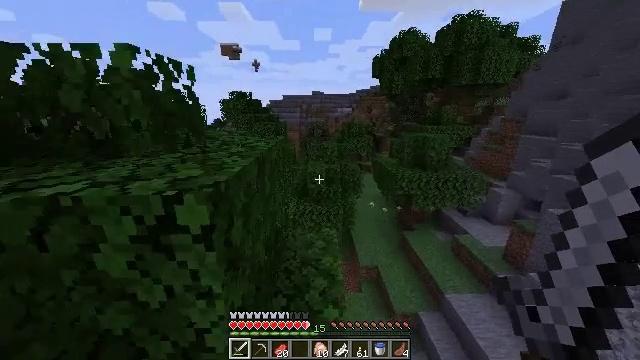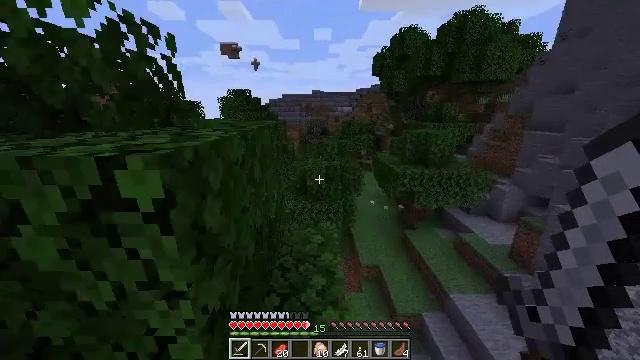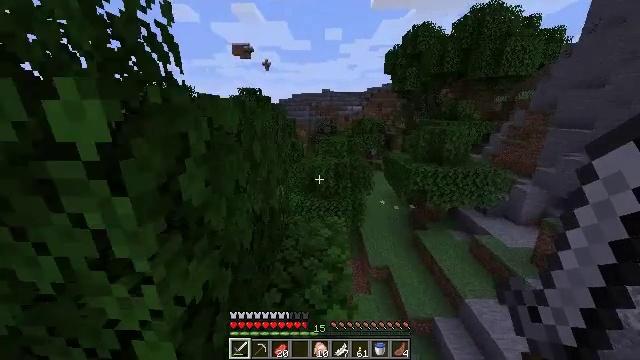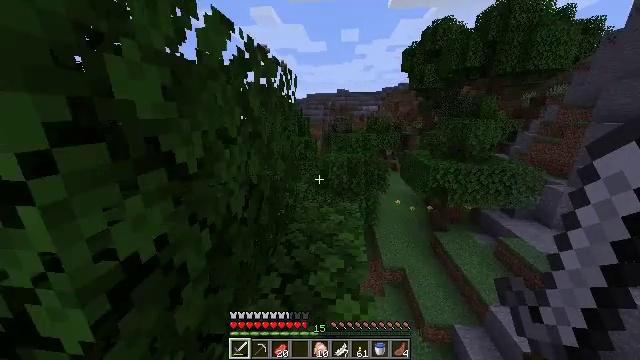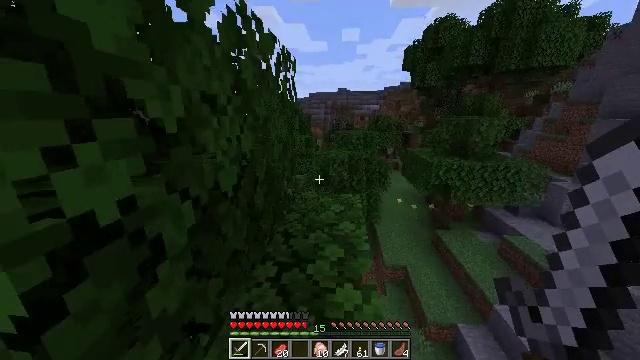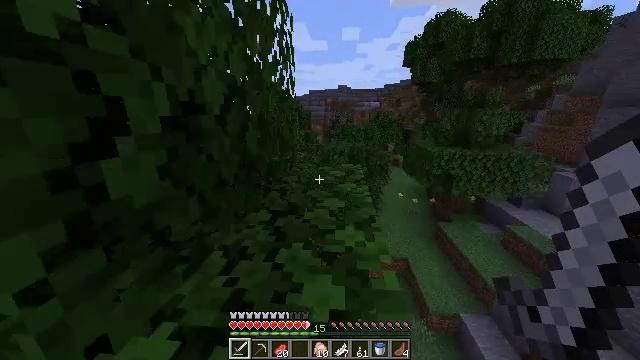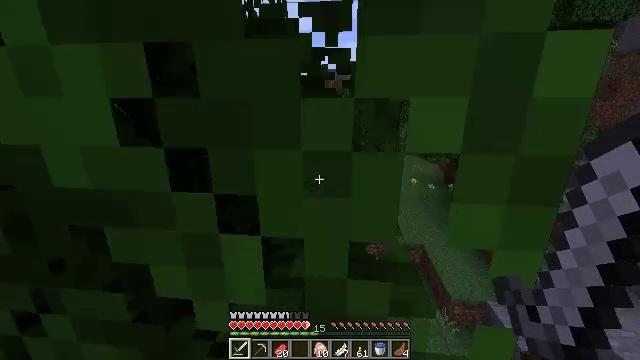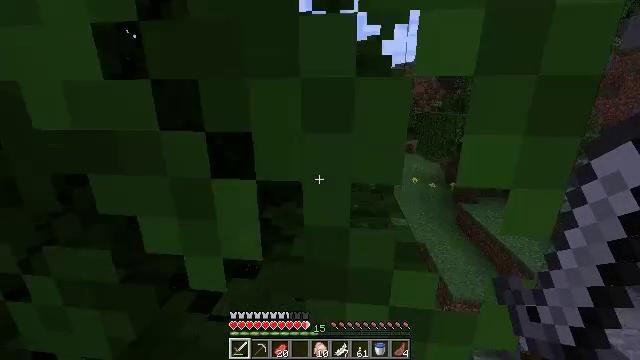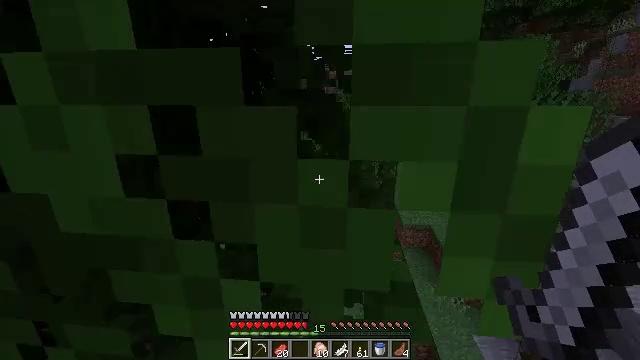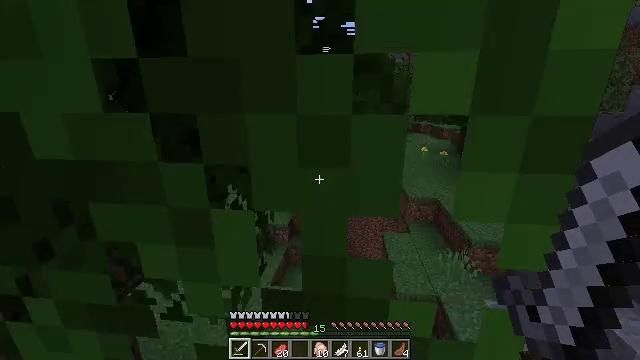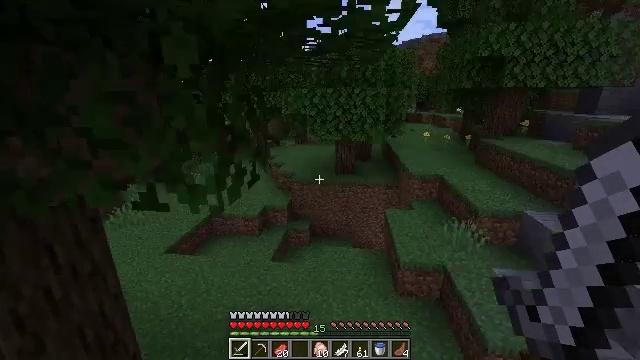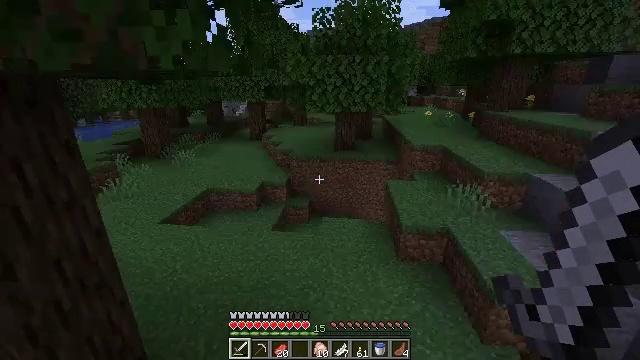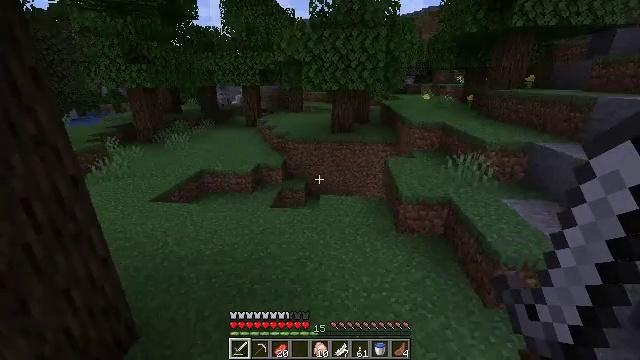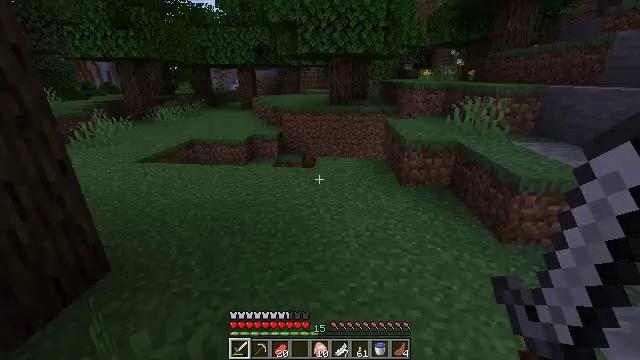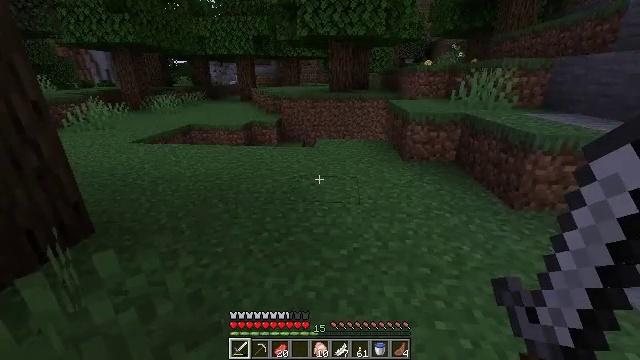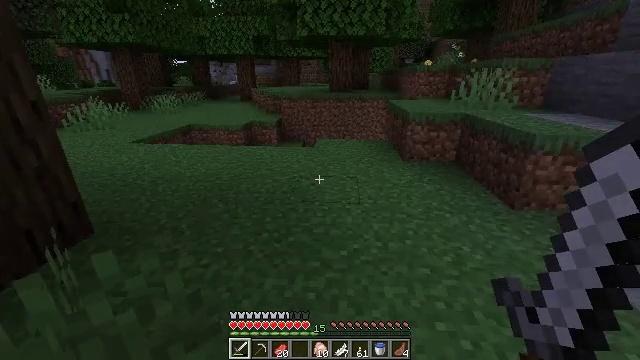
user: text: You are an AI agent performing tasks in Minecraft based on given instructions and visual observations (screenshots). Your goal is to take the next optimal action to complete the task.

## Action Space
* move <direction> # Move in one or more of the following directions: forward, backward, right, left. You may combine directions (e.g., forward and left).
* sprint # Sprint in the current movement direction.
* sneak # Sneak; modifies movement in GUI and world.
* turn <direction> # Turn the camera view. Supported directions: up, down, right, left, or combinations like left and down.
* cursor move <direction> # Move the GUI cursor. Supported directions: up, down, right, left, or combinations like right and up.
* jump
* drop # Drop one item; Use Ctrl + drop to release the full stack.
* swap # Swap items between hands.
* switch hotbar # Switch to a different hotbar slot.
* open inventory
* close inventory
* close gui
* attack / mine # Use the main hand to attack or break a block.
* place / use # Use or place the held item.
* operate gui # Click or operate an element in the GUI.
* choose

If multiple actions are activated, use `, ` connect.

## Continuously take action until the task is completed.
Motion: motion action
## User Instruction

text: Harvest grass block to clear the area.
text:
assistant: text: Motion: move forward, sprint
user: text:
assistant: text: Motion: move forward, sprint, turn left
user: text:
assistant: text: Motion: move forward, sprint, turn left
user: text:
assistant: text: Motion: move forward, sprint
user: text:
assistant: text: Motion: move forward, sprint
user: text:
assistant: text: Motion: move forward, sprint
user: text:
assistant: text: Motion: move forward, sprint
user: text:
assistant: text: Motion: move forward, sprint
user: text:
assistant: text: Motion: move forward, sprint
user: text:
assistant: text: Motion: move forward
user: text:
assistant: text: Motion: turn down
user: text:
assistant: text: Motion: turn down
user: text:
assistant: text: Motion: no_op
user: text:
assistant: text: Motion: no_op
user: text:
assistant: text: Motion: no_op
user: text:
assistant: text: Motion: move forward
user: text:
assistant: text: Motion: move forward
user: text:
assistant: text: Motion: move forward, turn up
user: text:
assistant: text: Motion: move forward, turn left and up
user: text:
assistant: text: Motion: move forward, sprint, turn left and up
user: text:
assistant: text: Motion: move forward, sprint
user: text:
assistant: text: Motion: move forward, sprint
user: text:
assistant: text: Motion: move forward, sprint
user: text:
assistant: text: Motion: move forward, sprint
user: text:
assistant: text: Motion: move forward, sprint
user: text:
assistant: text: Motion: move forward, sprint
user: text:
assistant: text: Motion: move forward and move left, sprint
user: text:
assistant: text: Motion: move forward and move left, sprint
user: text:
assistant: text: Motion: move forward and move left, sprint
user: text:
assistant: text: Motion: move forward and move left, sprint